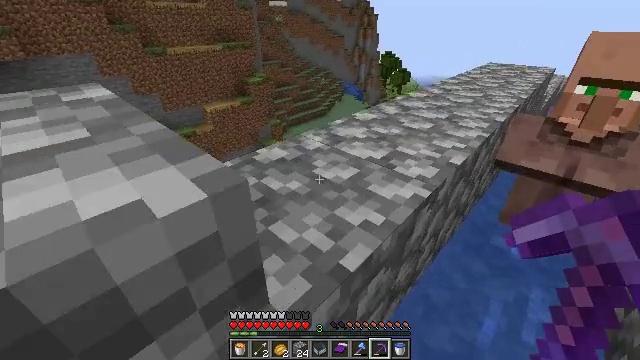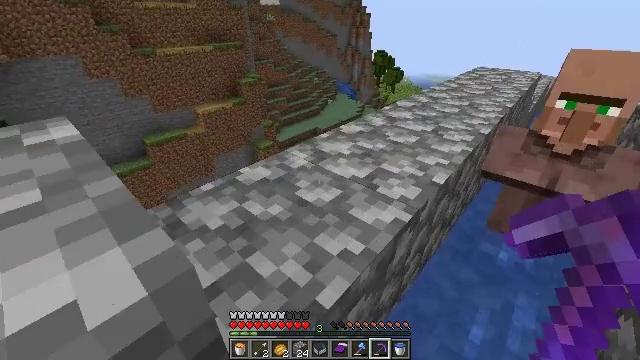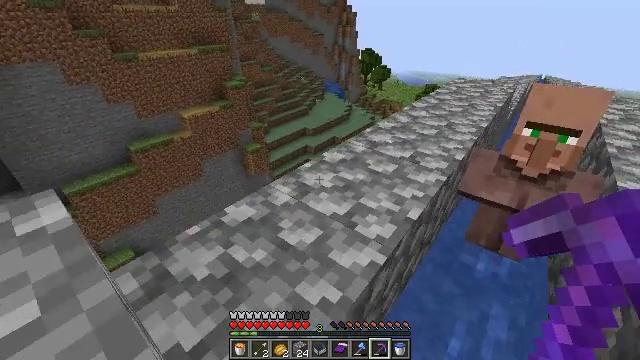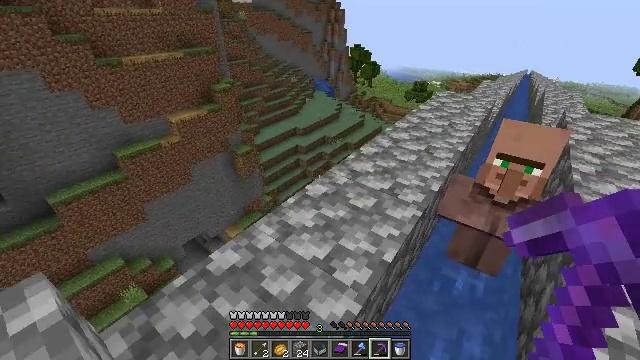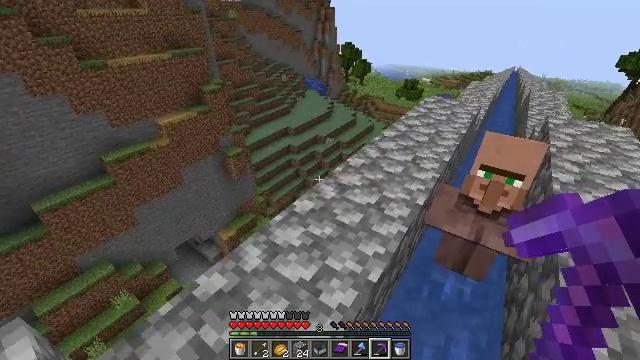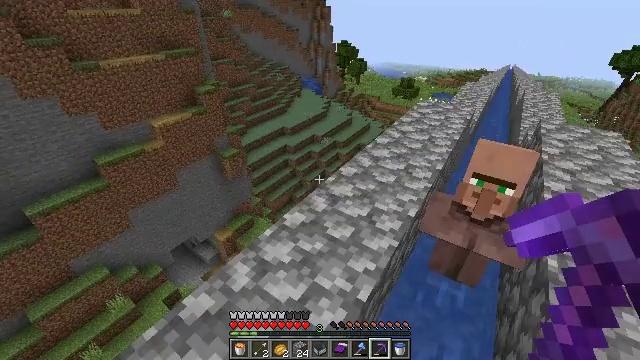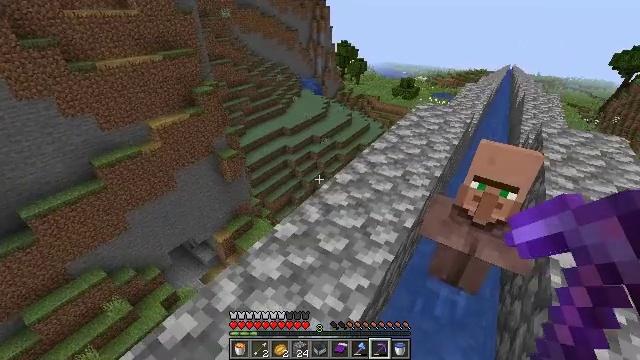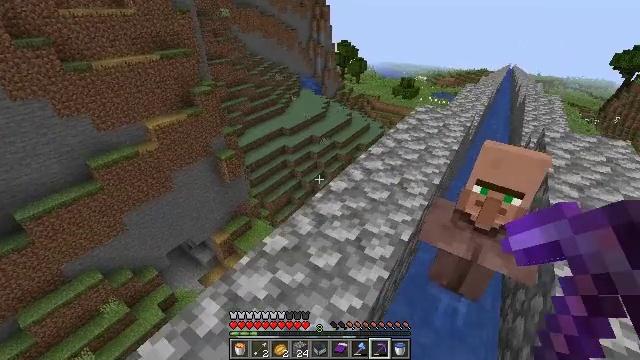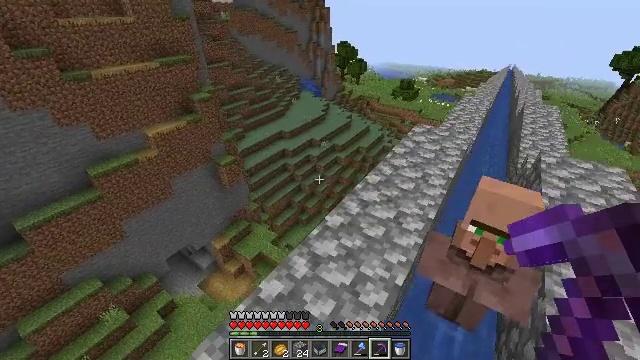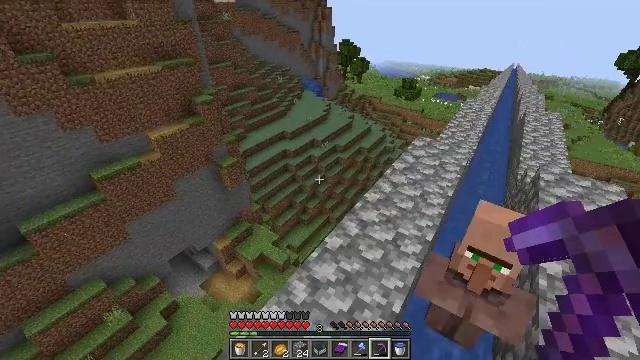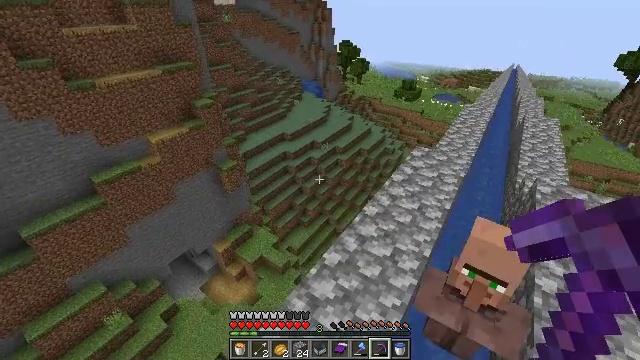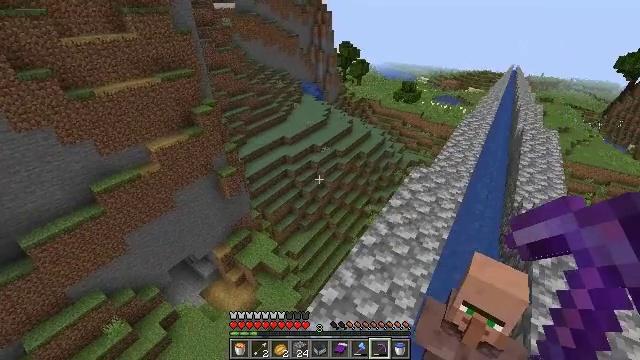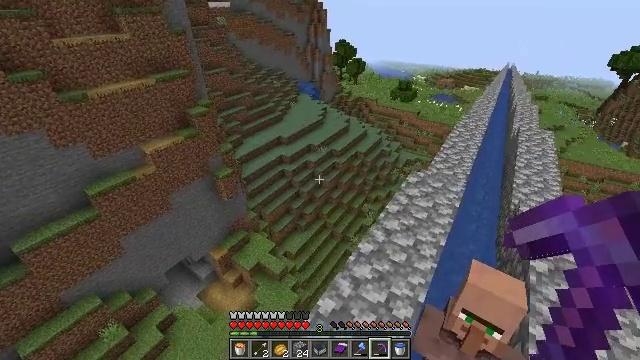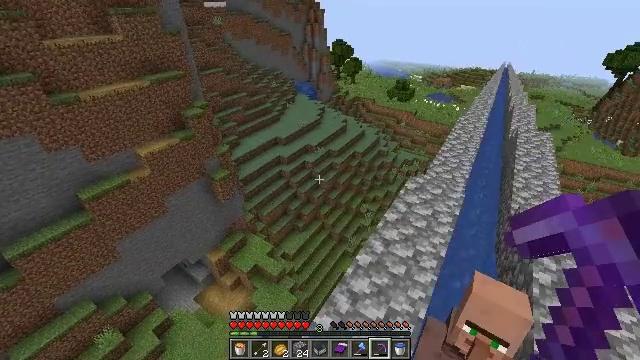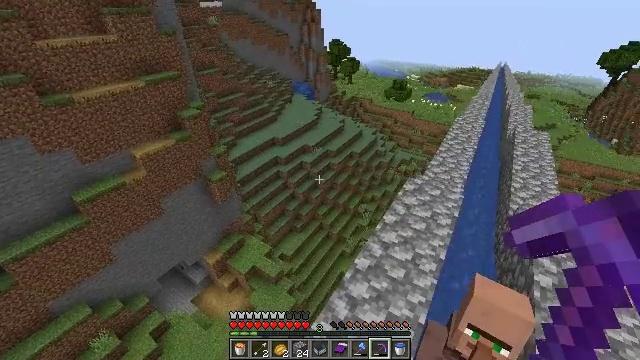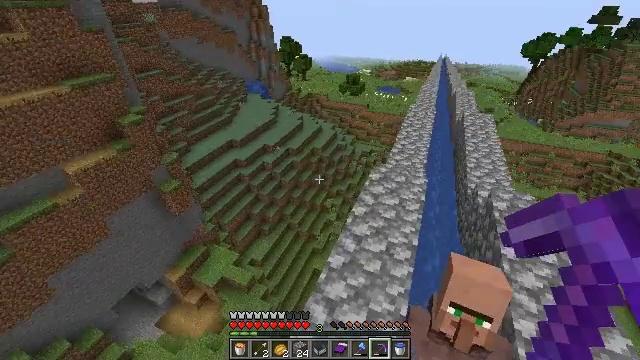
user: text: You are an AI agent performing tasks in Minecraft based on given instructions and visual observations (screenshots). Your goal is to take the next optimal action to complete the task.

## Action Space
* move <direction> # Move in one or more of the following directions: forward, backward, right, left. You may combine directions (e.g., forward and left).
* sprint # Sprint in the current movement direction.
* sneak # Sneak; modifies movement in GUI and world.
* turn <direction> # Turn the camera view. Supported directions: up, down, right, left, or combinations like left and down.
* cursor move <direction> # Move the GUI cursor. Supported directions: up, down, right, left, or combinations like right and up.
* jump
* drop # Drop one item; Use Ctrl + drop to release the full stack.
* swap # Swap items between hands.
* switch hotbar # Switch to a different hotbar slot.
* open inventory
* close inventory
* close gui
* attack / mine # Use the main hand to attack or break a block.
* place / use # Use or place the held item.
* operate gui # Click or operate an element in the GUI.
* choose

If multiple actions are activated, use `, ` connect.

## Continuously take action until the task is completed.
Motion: motion action
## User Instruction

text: Digging the cobblestone underground.
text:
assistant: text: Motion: move forward, turn right, jump
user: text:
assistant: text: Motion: move forward, turn right, jump
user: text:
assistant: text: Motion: move forward, turn right, jump
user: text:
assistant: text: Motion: move forward, turn right, jump
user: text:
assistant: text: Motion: move forward, jump
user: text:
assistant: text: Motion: move forward, jump
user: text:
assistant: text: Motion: move forward, jump
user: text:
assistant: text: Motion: move forward, jump
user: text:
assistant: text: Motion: move forward, jump
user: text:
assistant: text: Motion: move forward, jump
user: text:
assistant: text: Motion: move forward, jump
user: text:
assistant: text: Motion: move forward
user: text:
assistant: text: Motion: no_op
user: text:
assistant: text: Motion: no_op
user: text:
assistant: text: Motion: turn right
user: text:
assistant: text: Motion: turn right
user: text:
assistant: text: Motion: turn right
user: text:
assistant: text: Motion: no_op
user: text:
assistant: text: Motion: no_op
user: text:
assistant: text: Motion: turn right
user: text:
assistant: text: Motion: turn right
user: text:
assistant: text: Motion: no_op
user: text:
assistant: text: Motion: no_op
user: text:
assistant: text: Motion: no_op
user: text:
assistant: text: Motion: no_op
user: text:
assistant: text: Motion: move forward
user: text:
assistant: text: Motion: move forward
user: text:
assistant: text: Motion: move forward
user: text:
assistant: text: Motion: move forward
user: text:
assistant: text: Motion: move forward